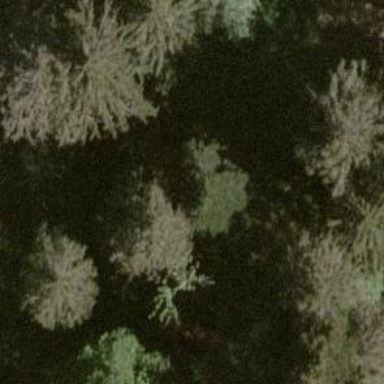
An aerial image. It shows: Single tag "natural: tree."